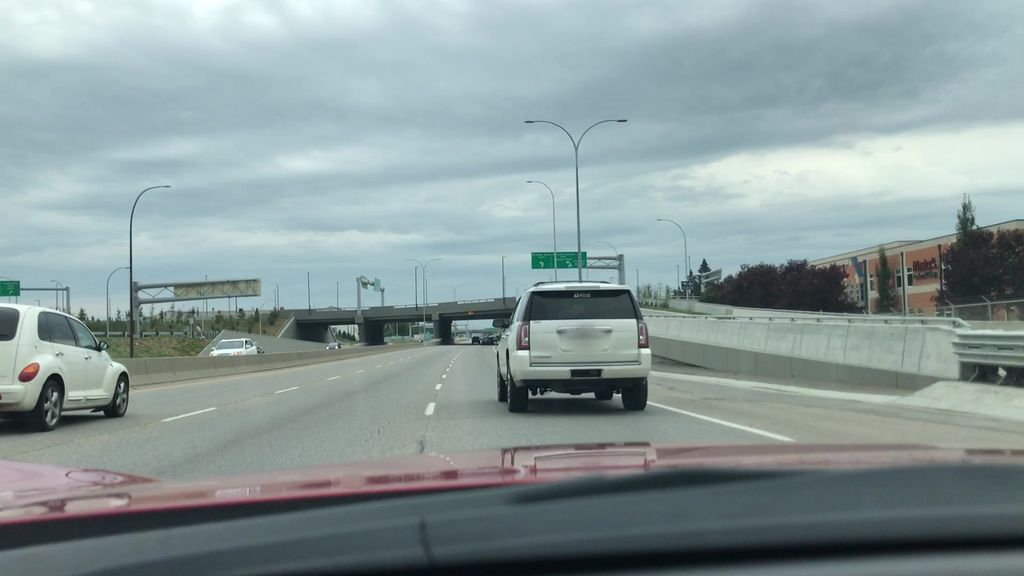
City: calgary